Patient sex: M
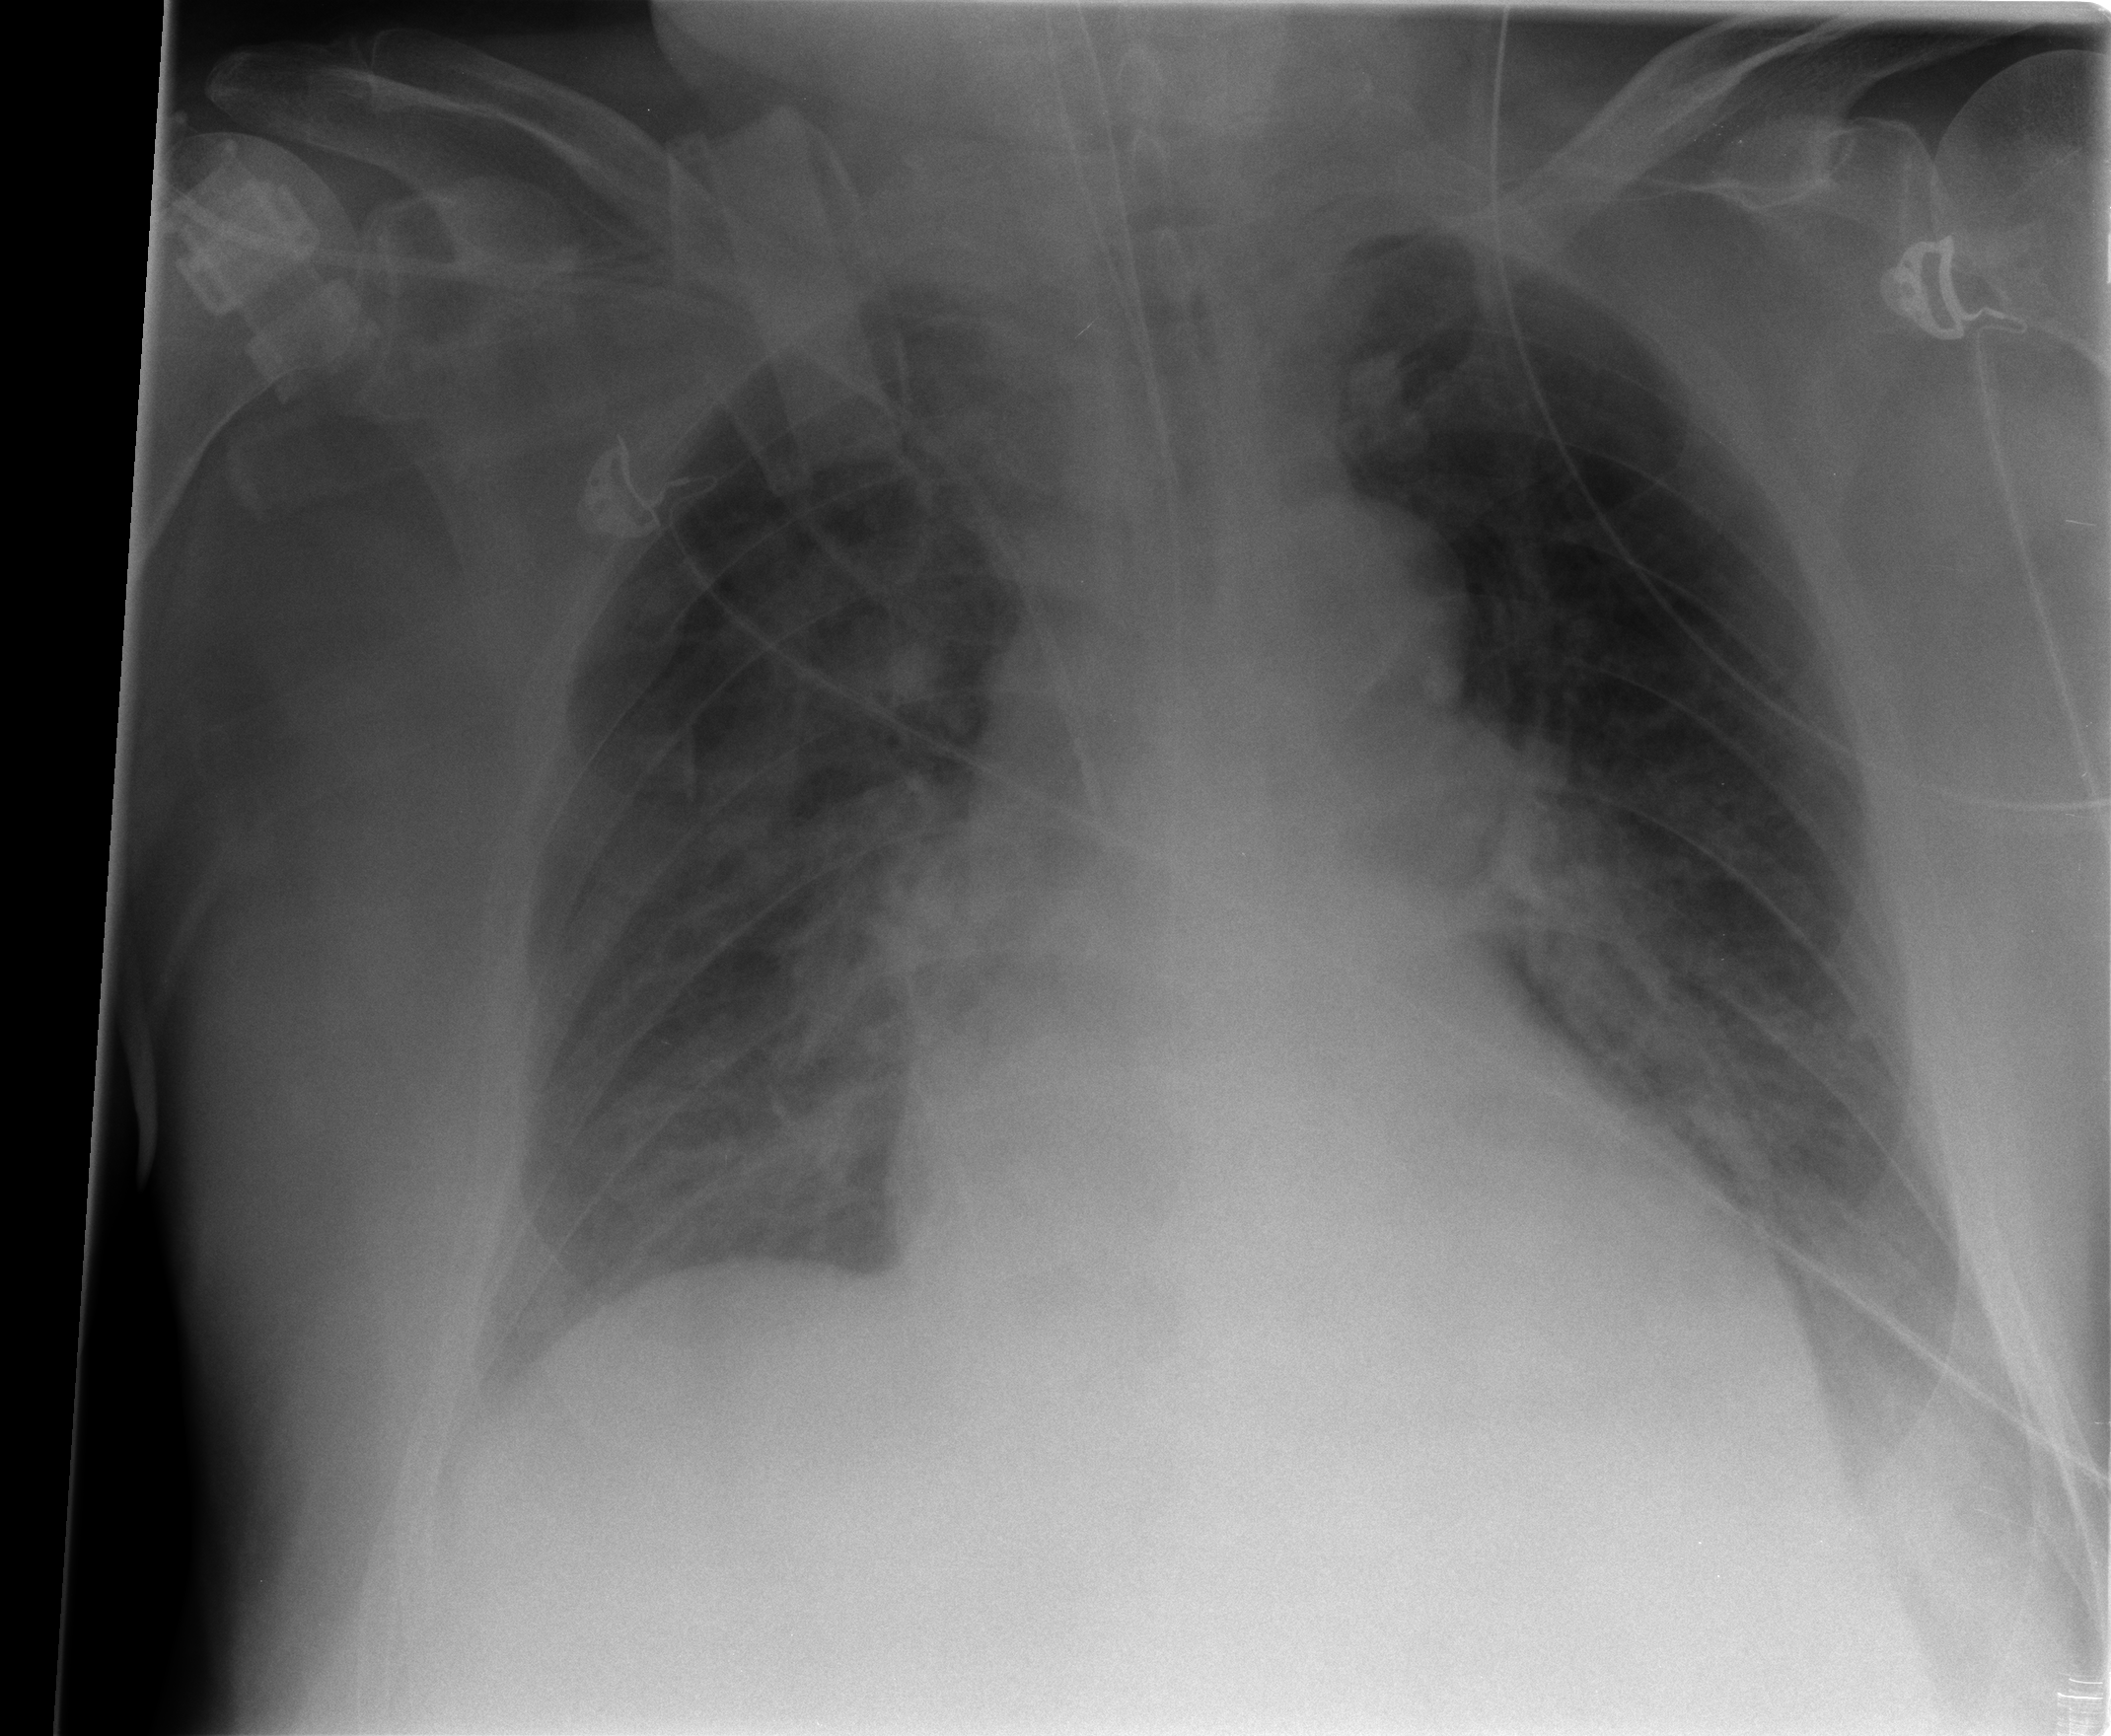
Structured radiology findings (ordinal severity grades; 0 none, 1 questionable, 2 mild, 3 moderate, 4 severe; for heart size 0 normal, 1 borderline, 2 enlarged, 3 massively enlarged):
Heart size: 2
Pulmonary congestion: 2
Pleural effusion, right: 1
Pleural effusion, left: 1
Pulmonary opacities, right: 1
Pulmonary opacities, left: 1
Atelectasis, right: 0
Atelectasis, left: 2